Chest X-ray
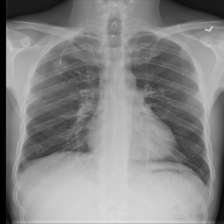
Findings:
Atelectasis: negative
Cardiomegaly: negative
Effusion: positive
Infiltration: negative
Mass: negative
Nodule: negative
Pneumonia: negative
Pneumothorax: negative
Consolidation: negative
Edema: negative
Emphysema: negative
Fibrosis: negative
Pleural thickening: negative
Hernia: negative